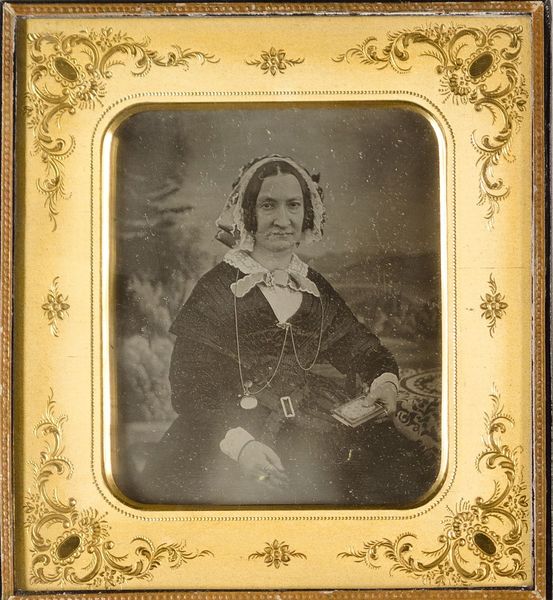
Titel: Anna Johanna Marie Bauer, geb. Dammann, Schwiegermutter von Edmund Johann Krüß
Standort: Hamburg
Institution: Museum für Kunst und Gewerbe Hamburg
Schlagwörter: frau, haube, portrait, figur, kopfbedeckung, foto, fotografie, photographie, photo, taschenuhr, lichtbild, armbanduhr, daguerreotypie, bildwerke, angewandte und bildende kunst, hessische systematik, porträt, porträtfotografie, porträtphotographie, hüftbild